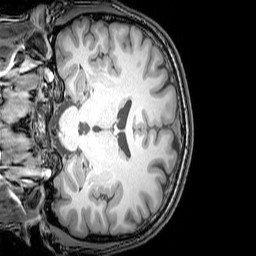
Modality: T1w
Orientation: coronal
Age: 21
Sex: male
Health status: healthy
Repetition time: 0.081 s
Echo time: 0.037 s